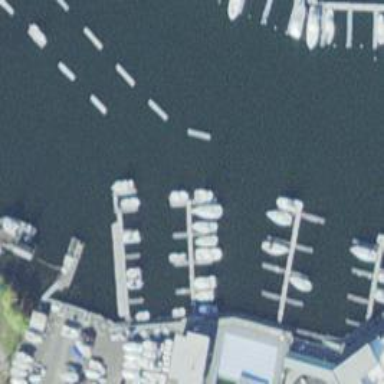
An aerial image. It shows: Man-made pier.